Question: I have an iframe embedded inside a fan page of FB, and I want to show a fixed box (like a dialog box) at the center of the screen.
How can I do that?
### UPDATE
Look at Work For Us app:
<URL>

When I click in the green button behind (named "Apply for this position") it always shows the "Thank you" dialog at the center of the screen.
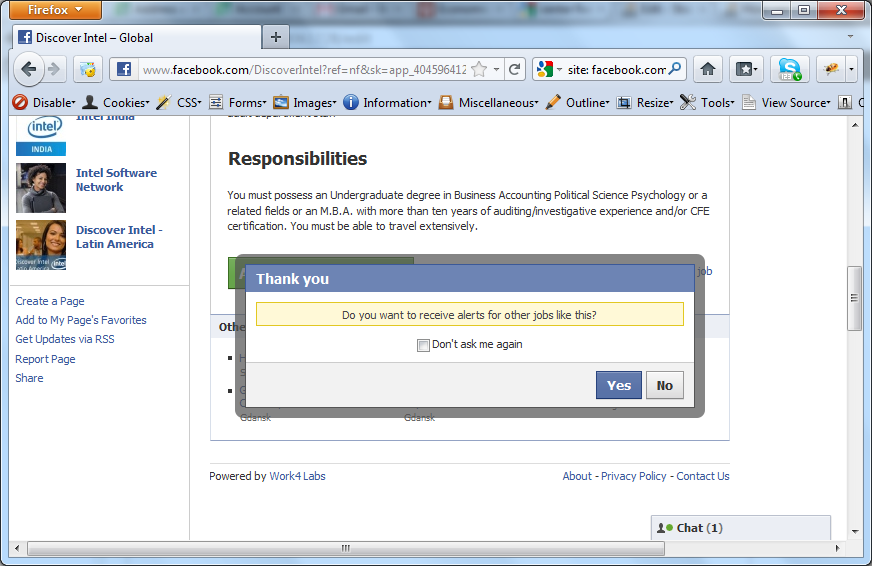
Answer: I just got the same problem today. The solution is you just need to get scroll position of the viewport from the parent of the iframe which is Facebook URL. So, Facebook has provided JavaScript SDK for it already.
<URL>
You can use clientHeight, clientWidth , scrollTop and scrollLeft to calculate the center position.